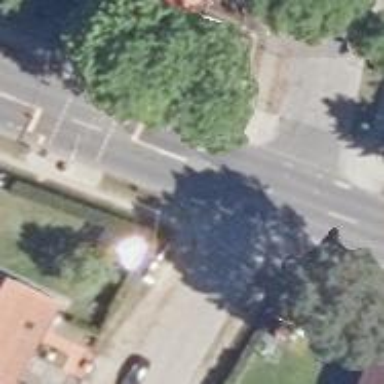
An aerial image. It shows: Primary road with asphalt surface. There are sidewalks on both sides and designated cycle lanes on each side.